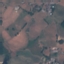
Land use / land cover: Pasture